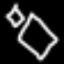
Label: diamond